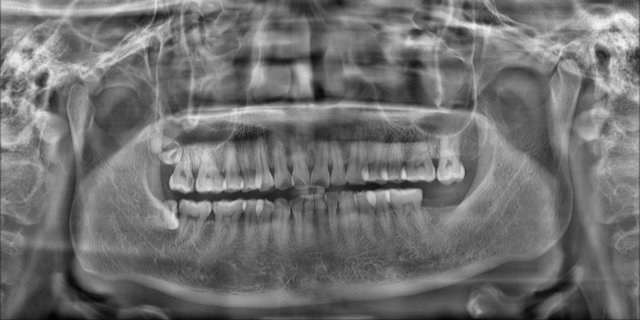
adult